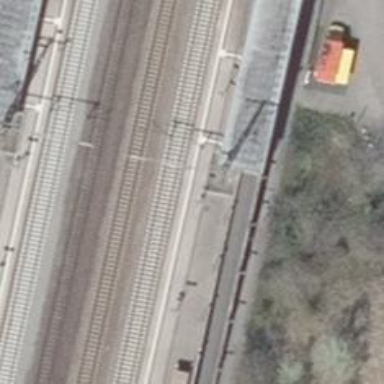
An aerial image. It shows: Public transport stop position along the railway.